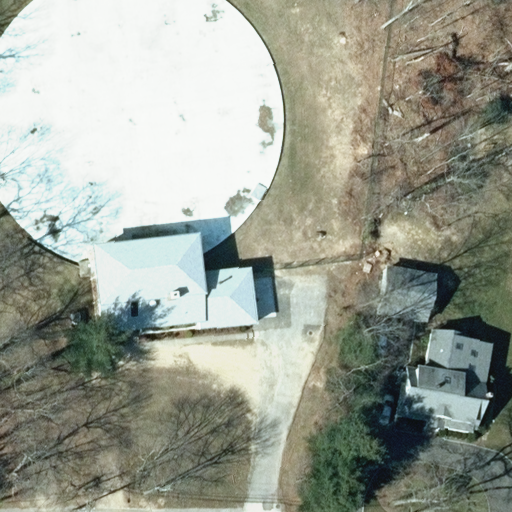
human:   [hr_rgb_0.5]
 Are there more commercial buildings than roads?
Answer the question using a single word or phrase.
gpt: no

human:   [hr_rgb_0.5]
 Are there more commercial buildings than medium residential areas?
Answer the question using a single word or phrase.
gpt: no

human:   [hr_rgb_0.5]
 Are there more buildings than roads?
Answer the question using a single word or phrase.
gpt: yes

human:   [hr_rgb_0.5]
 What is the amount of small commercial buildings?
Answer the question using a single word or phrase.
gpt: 0

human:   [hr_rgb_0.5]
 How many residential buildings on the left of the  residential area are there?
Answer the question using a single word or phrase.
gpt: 3

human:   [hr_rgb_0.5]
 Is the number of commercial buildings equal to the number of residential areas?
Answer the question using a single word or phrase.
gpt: no

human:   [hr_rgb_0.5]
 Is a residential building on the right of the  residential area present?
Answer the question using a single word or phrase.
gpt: no

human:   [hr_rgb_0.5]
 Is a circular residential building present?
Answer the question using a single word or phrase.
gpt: no

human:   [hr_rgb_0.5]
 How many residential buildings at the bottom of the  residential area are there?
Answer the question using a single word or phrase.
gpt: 0

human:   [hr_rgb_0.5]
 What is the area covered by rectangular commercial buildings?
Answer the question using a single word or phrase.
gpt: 0m2

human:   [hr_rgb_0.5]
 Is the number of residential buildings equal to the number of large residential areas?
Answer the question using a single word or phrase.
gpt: no

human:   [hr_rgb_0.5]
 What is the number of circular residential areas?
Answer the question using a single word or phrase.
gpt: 0

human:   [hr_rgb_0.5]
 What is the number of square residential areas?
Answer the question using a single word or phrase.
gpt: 0

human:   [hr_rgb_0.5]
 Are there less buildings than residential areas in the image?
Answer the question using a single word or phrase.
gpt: no

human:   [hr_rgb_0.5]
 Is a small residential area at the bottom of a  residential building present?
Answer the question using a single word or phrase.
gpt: no

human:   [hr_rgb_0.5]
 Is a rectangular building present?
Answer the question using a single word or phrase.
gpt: yes

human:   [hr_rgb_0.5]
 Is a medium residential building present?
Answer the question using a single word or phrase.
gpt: yes

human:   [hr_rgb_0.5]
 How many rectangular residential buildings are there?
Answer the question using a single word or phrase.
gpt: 1

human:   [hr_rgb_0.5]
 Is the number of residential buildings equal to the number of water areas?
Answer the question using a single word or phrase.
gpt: no

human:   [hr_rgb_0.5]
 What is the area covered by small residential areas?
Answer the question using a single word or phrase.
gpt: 0m2

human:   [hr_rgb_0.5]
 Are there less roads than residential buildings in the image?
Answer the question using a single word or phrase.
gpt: yes

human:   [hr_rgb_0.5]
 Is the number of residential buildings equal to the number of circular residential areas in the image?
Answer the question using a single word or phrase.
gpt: no

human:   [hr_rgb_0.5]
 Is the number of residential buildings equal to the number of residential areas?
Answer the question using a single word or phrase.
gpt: no

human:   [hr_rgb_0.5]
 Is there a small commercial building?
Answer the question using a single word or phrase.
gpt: no

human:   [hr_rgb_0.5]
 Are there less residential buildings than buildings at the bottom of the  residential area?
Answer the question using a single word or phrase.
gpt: no

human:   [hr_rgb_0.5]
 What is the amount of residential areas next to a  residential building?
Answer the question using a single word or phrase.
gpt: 1

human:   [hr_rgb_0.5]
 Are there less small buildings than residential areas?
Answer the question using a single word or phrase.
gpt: yes

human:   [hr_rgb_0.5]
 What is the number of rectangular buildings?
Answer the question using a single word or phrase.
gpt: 1

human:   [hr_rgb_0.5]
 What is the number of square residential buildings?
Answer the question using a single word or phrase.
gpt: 0

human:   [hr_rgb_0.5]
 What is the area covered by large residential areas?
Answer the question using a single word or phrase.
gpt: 10637m2

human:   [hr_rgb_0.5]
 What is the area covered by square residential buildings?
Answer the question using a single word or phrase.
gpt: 0m2

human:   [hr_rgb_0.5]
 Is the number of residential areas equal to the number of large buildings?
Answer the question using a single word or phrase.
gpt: yes

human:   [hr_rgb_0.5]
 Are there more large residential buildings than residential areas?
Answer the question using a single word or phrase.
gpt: no

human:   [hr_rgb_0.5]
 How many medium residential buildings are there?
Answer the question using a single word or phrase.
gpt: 2

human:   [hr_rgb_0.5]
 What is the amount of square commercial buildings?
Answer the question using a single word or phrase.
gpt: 0

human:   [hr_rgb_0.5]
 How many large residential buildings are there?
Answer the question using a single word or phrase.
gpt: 1

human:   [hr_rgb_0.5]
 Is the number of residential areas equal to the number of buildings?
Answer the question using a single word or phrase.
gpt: no